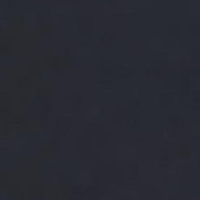
EUNIS habitat code: 14
Species observed at this site:
Gavia immer
Gavia arctica